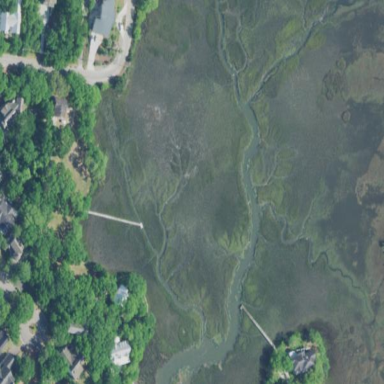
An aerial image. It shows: Saltmarsh wetland area.